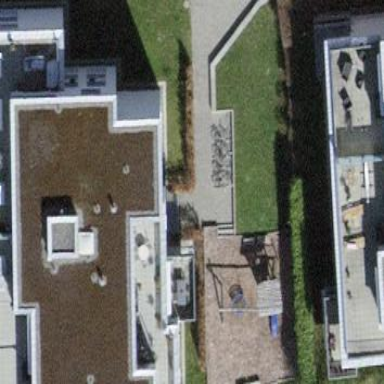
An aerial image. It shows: Apartments building with tiled roof.